Brain MRI, T1c slice (ischemic stroke SPES case)
Modalities acquired: T1c|T2|DWI|CBF|CBV|TTP|Tmax
Volume shape: 96x110x71 voxels, spacing: 2x2x2 mm
Slice 39 of 71
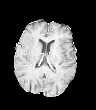
Lesion size: 10668 voxels